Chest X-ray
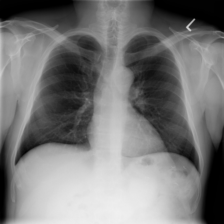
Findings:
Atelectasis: negative
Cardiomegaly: negative
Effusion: negative
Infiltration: negative
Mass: negative
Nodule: negative
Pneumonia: negative
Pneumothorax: negative
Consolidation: negative
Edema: negative
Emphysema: negative
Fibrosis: negative
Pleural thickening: negative
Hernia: negative